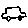
Label: car